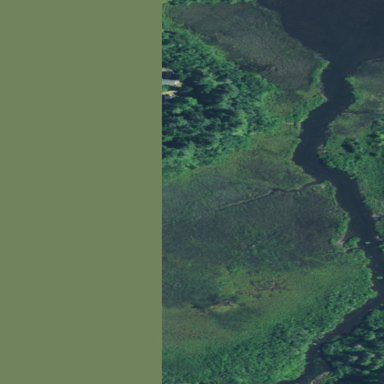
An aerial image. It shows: Marsh wetland.